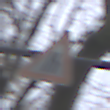
Verkehrszeichen: EinseitigVerengteFahrbahnRechts
Umgebung: Outdoor, Nature
Tageszeit: Midday
Wetter: Overcast
Licht: Natural
Jahreszeit: Autumn
Kontrast: LowContrast